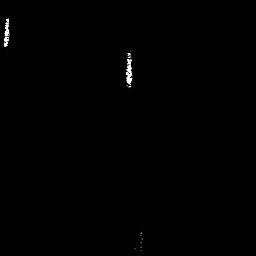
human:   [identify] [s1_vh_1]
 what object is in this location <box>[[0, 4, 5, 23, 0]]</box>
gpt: <ref>1 medium ship at the top left</ref>